Question: I am trying to upload a new APK file to GooglePlay. I have uploaded several updates for the same app before, but now I get this error:

I have no idea what's wrong here, especially since I've uploaded new APK's for this app before. Can someone enlighten me on what may be the problem, and how to fix it? Thanks!
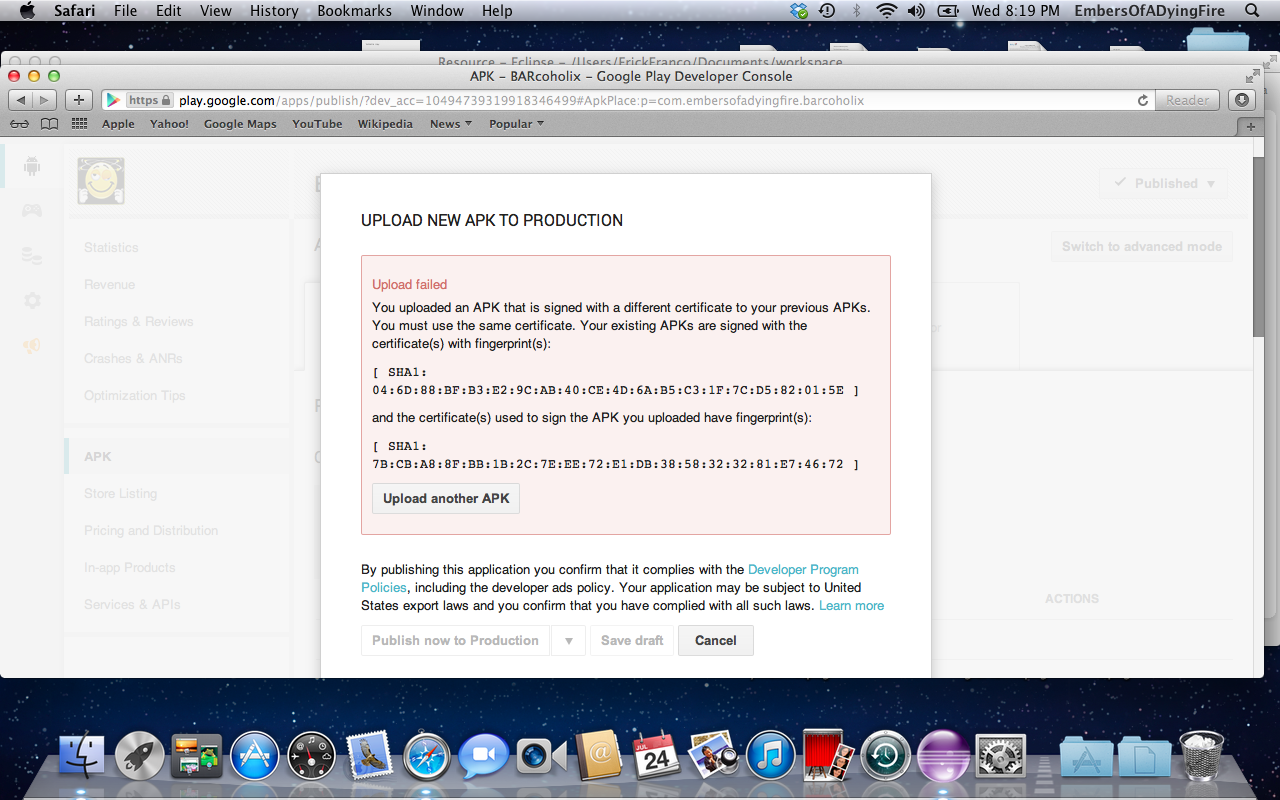
Answer: The error is with the certificate (keystore) used to sign the application.
Did you sign the application? Or perhaps you are trying to upload a debug build (straight from eclipse for example)?.
An app needs to be signed with a keystore. They keystore is unique to you. If you loose it, your app can't be signed with another one. Google Play uses that as security, to ensure your app comes from you and not someone else.